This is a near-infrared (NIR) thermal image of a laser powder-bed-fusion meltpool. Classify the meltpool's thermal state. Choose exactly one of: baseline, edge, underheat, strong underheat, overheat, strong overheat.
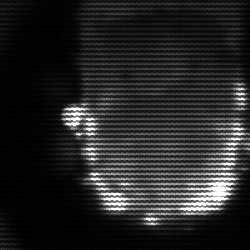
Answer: baseline